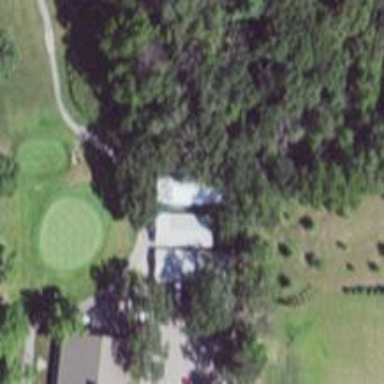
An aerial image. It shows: Path for both roads and golfers.